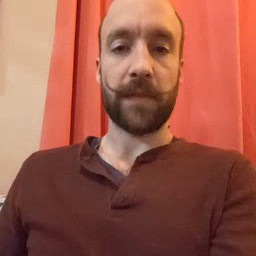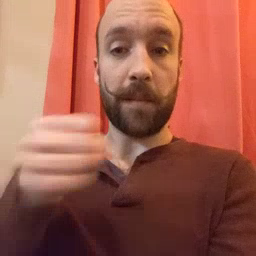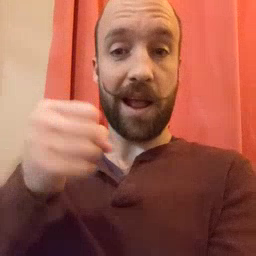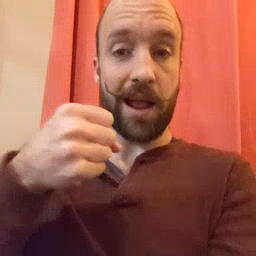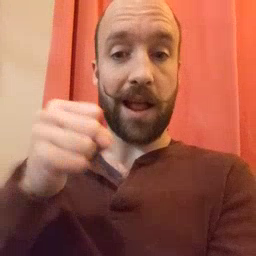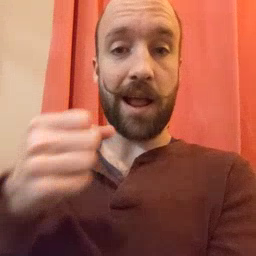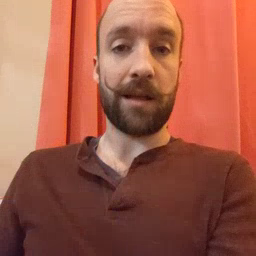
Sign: make